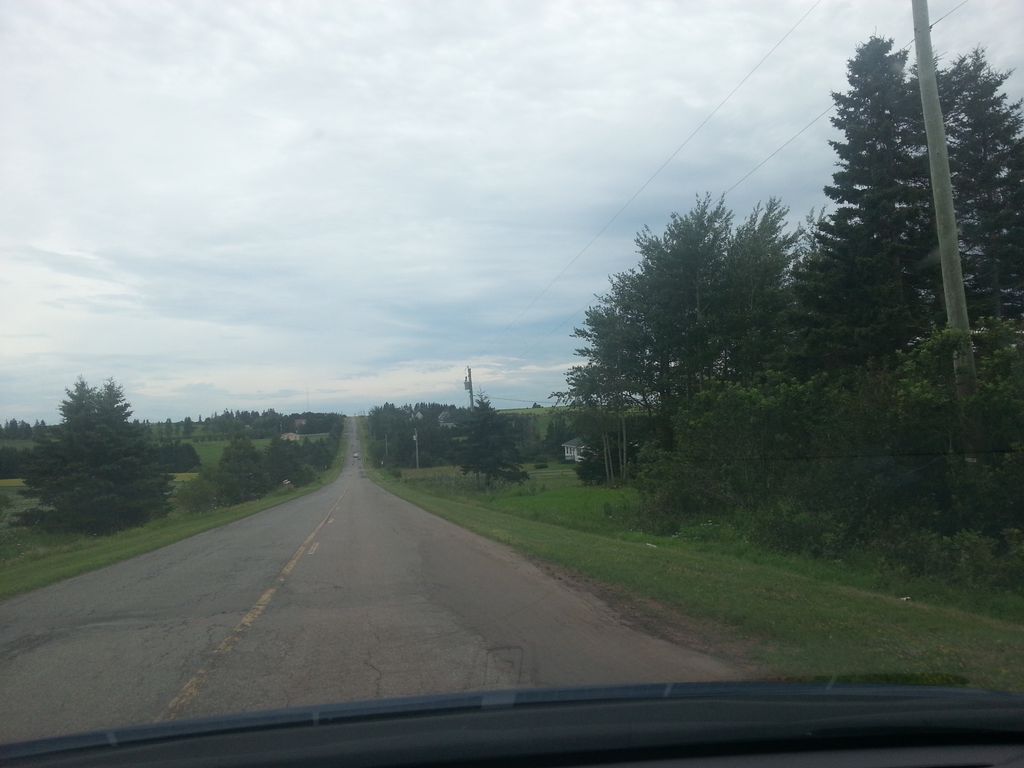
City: charlottetown